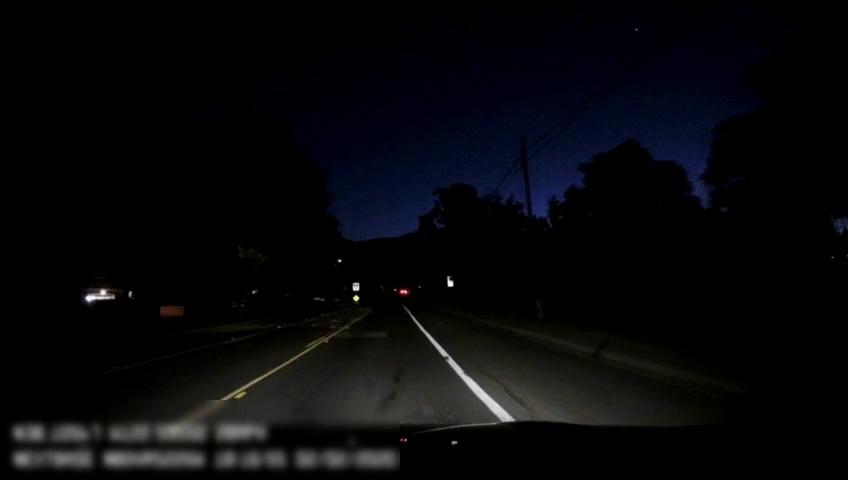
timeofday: Night
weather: Other
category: Drivable Space
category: Lanes | Alternate Lane
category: Lanes | Alternate Lane
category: Lanes | Opposite Lane
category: Traffic | Signs